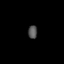
Tissue: lung
Cell type: T cells
Senescence score: 0.5527
Nuclear area (px): 117
Mean DAPI intensity: 83.607